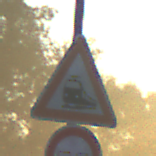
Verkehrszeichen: Bahnuebergang
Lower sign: Ueberholverbot
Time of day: SunriseSunset
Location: Outdoor (Nature)
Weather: Clear
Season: NotSpecified
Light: Natural